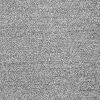
Atmospheric dust classification: dusty